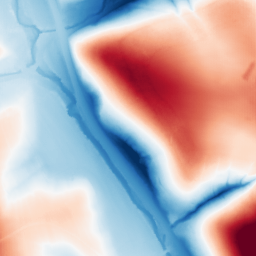
Category: classical
Decomposition family: gaussian
Decomposition parameters: sigma: 50
Upsampling method: fft_zeropad
Upsampling parameters: scale: 2
Upsampling scale: 2